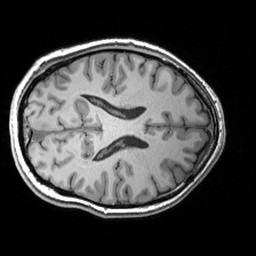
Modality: T1w
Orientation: axial
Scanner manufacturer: siemens
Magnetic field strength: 3 T
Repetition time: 2.53 s
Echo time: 0.00299 s